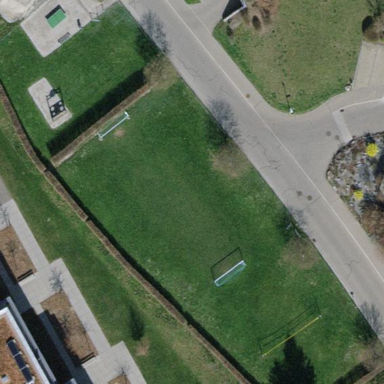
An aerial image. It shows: Recreation ground.